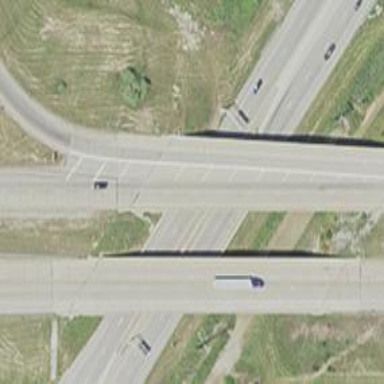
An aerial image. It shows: Bridge on motorway link.